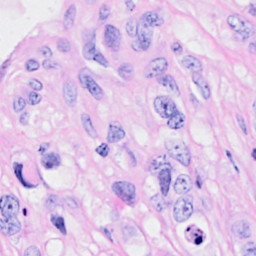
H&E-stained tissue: Breast